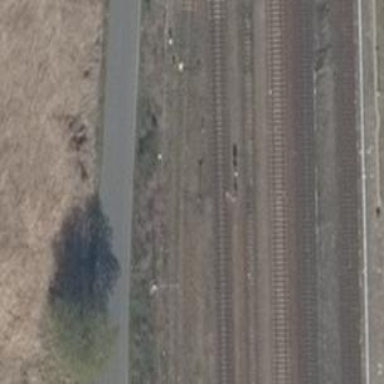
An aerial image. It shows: Railway signal.